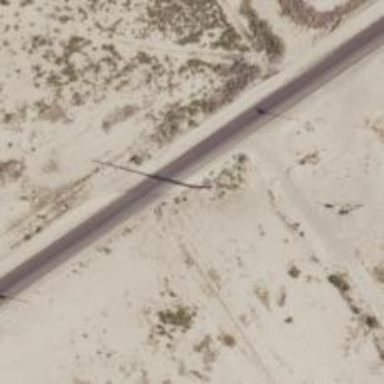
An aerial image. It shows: Power pole.